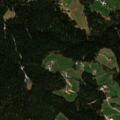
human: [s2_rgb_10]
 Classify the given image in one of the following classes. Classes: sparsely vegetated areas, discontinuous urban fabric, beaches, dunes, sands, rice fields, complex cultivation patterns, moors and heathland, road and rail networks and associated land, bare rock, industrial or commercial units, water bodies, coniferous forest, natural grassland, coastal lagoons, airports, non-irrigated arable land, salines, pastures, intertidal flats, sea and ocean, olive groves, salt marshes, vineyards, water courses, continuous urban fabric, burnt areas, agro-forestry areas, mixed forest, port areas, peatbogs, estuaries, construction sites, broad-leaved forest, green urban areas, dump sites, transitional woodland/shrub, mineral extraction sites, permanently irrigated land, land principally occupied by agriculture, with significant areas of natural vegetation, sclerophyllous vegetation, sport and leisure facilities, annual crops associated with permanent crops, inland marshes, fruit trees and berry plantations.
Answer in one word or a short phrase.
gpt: pastures, coniferous forest, mixed forest